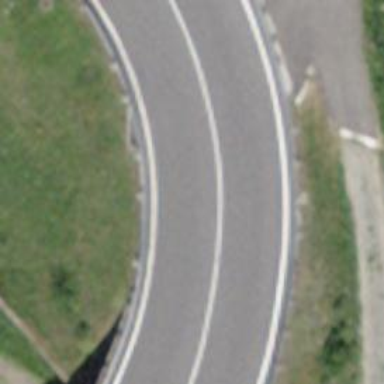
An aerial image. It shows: Asphalt road designated as trunk highway.